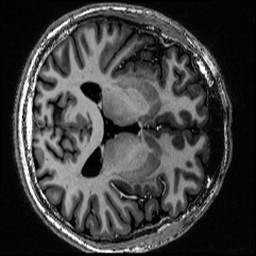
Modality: MP2RAGE
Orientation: axial
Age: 30
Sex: male
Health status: healthy